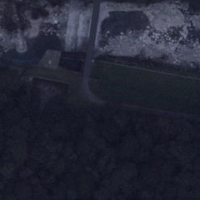
EUNIS habitat code: 44
Species observed at this site:
Pisaura mirabilis